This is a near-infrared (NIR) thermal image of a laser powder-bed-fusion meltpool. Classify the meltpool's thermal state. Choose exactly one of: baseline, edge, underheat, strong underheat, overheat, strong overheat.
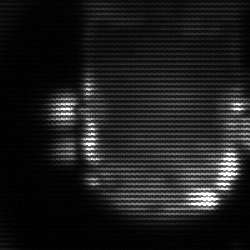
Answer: baseline